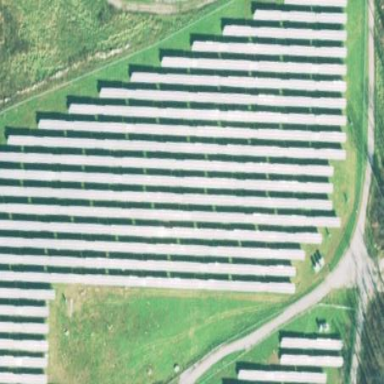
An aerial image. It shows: Fence surrounds solar photovoltaic panel power plant. The plant generates electricity.